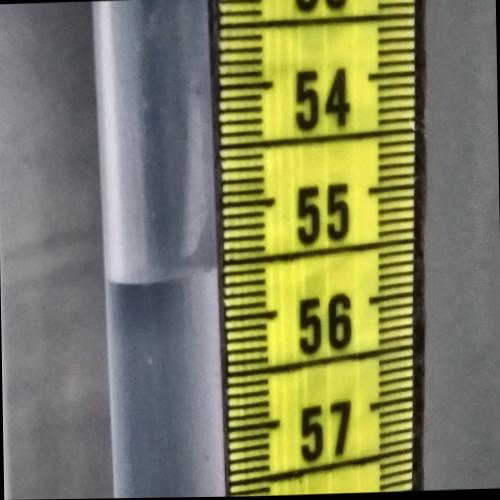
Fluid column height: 55.6 cm